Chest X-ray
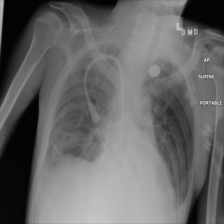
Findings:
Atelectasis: positive
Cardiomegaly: negative
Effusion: positive
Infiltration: negative
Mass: negative
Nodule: negative
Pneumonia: negative
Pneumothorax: negative
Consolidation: negative
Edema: negative
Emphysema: negative
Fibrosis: negative
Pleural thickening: negative
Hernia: negative